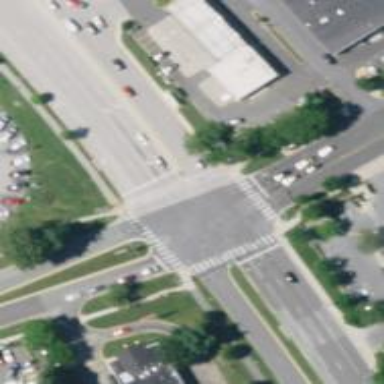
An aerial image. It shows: Marked asphalt footway with zebra crossing.